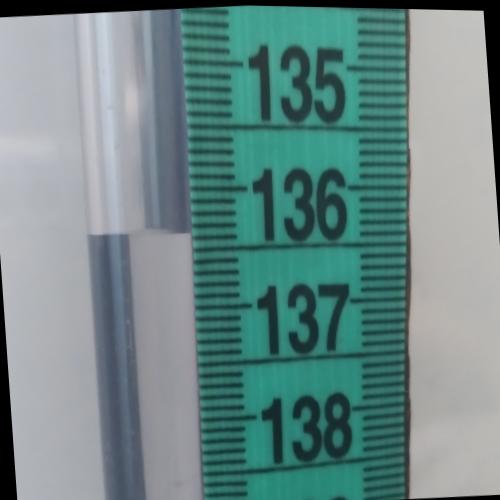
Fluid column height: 136.4 cm